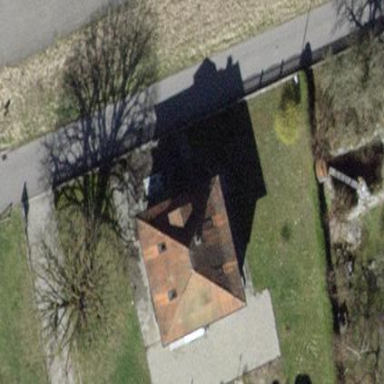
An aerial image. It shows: Detached building with hipped roof shape.